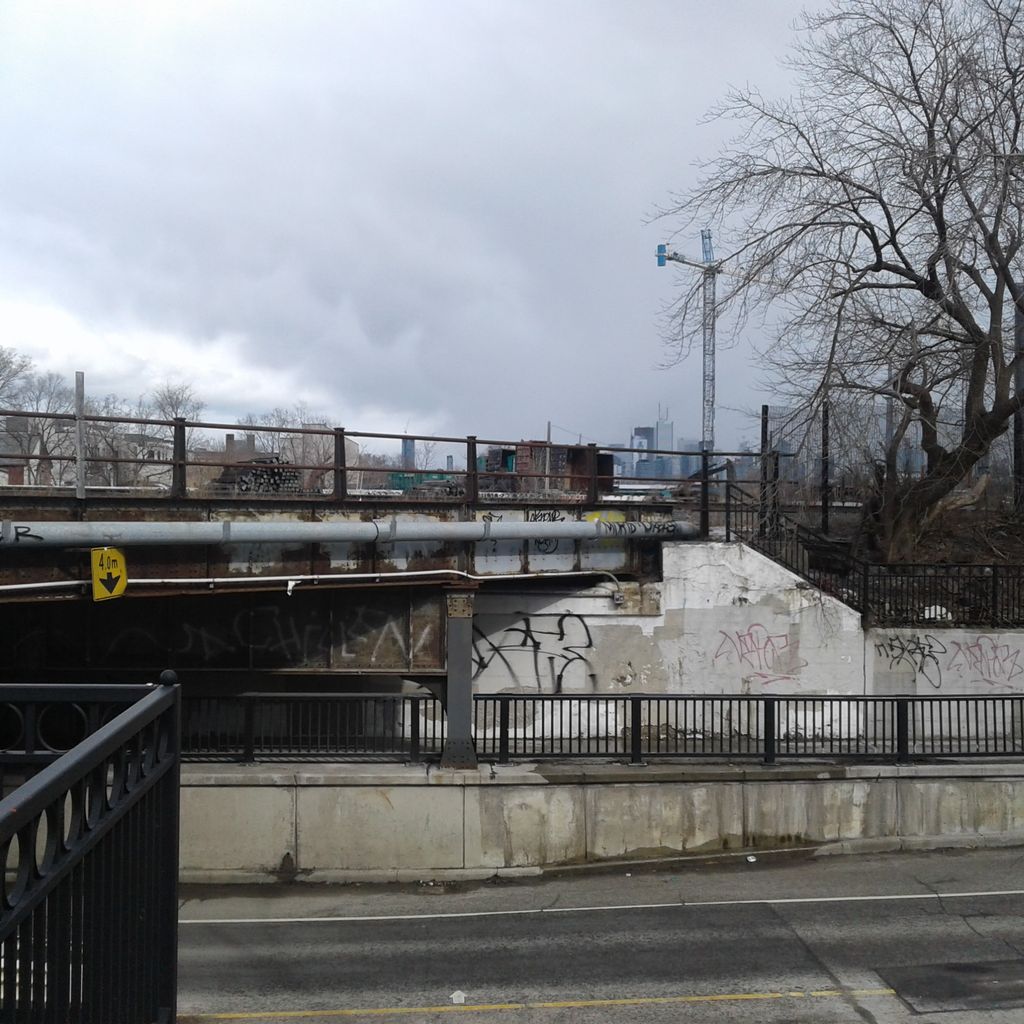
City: toronto